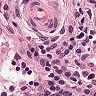
Metastatic tissue present: no